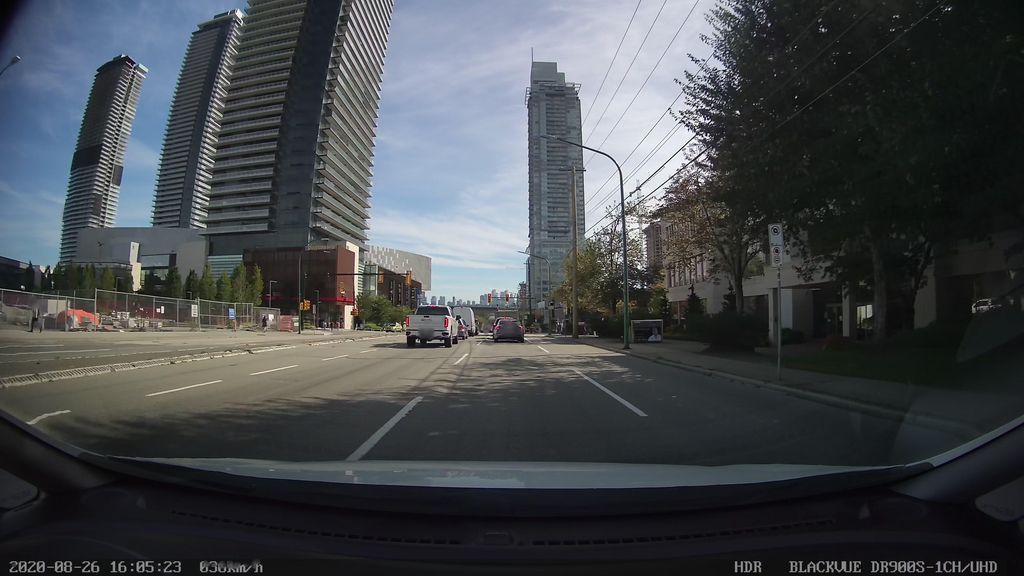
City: vancouver